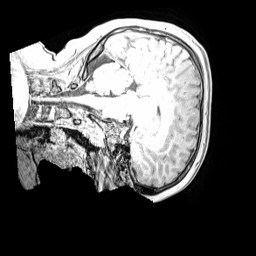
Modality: MP2RAGE
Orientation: sagittal
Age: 11
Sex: male
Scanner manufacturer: siemens
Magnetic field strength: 3 T
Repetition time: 4 s
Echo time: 0.00299 s